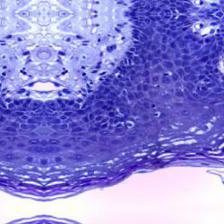
Diagnosis: Normal